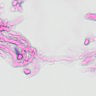
Metastatic tissue present: no